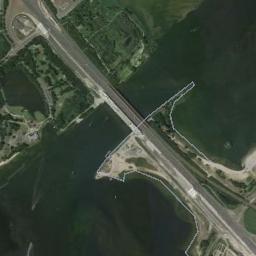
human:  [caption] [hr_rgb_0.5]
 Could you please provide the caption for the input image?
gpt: There is a bridge over the river with some plants on the both sides .

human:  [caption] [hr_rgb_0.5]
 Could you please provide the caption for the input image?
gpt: The water under this bridge is dark green .

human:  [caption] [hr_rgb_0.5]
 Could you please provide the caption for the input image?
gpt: A bridge connects the land on both sides of the turquoise river  There are several green islands in the river .

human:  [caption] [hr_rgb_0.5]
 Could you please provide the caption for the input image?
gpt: A bridge built on a dark green river and the flood bed of the river while some green plants on the flood bed .

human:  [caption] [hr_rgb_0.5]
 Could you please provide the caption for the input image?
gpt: There is a lot of grass under the bridge .